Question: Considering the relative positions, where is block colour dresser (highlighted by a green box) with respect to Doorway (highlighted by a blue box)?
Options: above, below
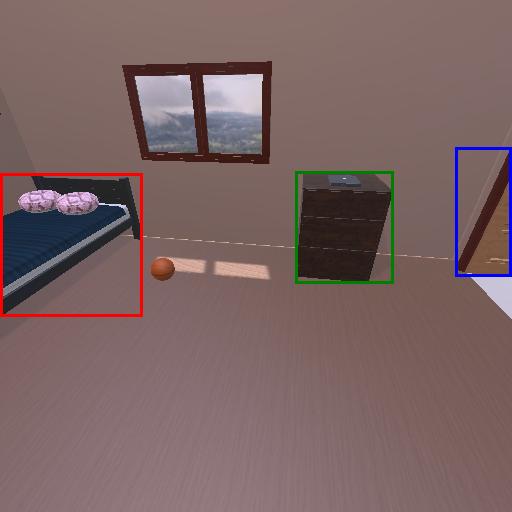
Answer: above